Question:
How can I make a background like the attached image in css? I have experimented with border so that I can give it a shape like the black part, but in that case I cannot write text so I guess border shapes of parallelogram will not work any other ideas?
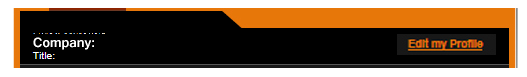
Answer: You can write like this:
'''
.tab{
width:200px;
height:40px;
position:relative;
background:#000;
}
.tab:after{
content:'';
right:-40px;
top:0;
position:absolute;
width:0;
height:0;
border-width:20px;
border-color: transparent transparent #000 #000;
border-style:solid;
}
'''
Check this <URL>
Y0u can also use css3 transform for this. Write like this:
'''
.tab:after{
content:'';
right:-30px;
top:10px;
position:absolute;
width:60px;
height:60px;
background:#000;
-moz-transform:rotate(45deg);
-webkit-transform:rotate(45deg);
transform:rotate(45deg);
}
'''
Check this <URL>